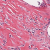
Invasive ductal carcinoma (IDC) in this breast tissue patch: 1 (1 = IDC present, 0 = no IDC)